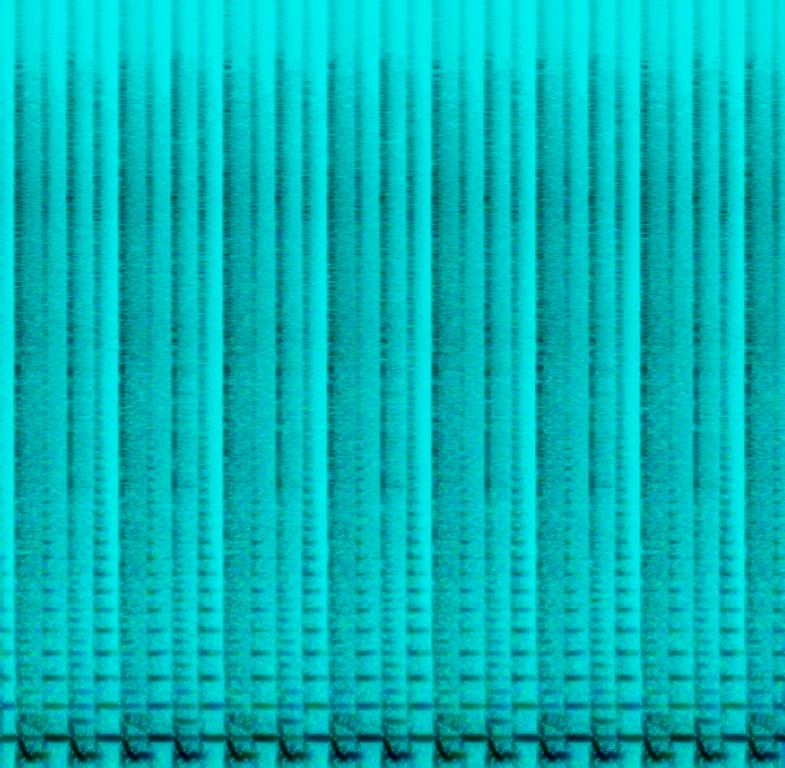
This music is an Electronic dance instrumental. The tempo is medium fast with punchy drum beats and groovy electronic arrangements.The music is buoyant, energetic, electric, pulsating, youthful and vigorous. The thumpy, rhythmic bass and drumming gives it a groovy dance beat.